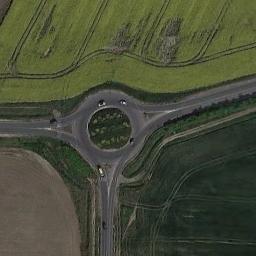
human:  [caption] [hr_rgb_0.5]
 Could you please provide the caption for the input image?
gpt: The roundabout is surrounded by grass .

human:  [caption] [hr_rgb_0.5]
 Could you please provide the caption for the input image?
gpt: The roundabout is next to the farmland .

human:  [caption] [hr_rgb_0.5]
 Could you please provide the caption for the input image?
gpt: The roundabout with three exits and entrances is in the farmland and some cars are driving on the roundabout .

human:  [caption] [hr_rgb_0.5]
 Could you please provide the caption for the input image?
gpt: There are several vehicles on the road at the roundabout, And there is a large area of ​​farmland around the roundabout .

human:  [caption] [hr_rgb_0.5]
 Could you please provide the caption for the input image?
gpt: There are green meadows around the roundabout .